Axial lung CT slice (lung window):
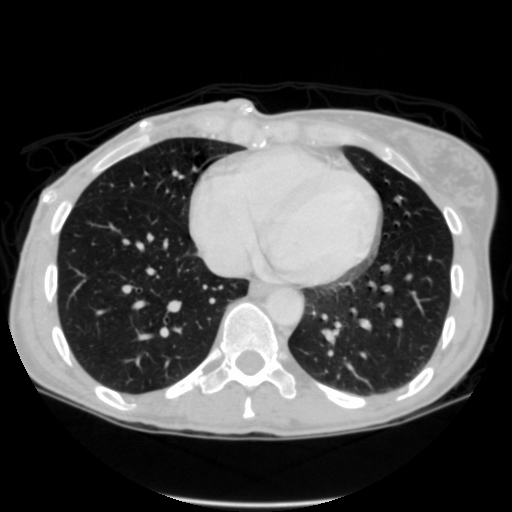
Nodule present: no